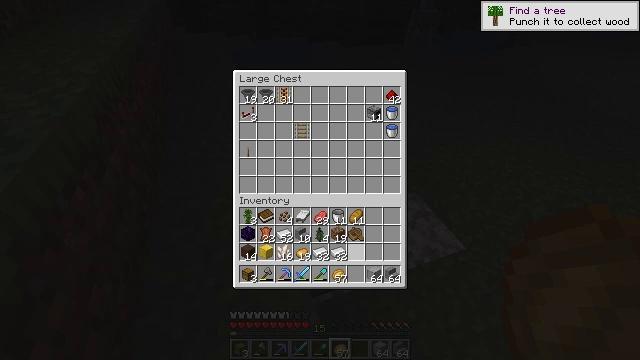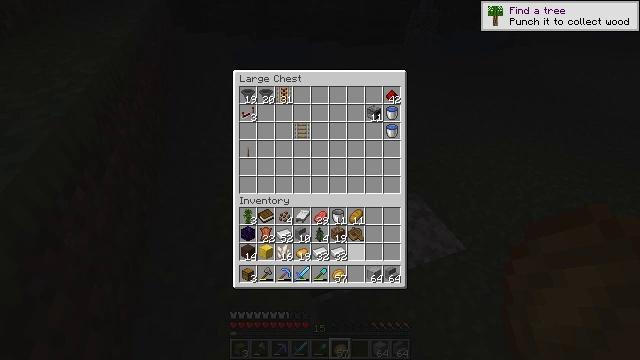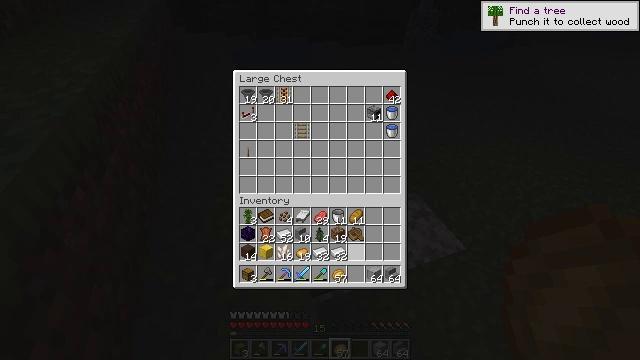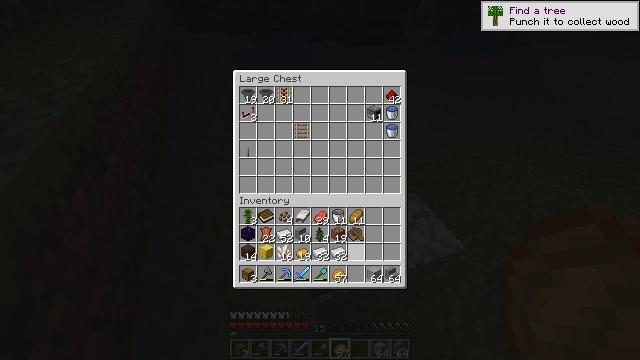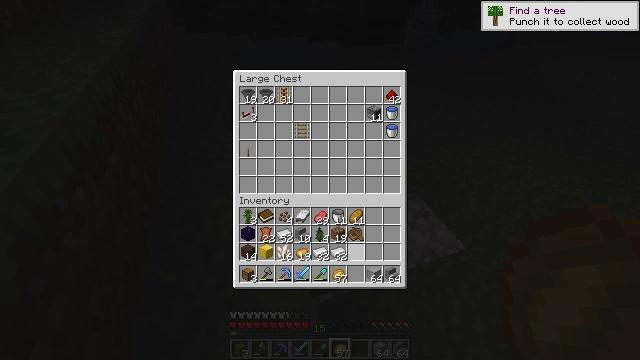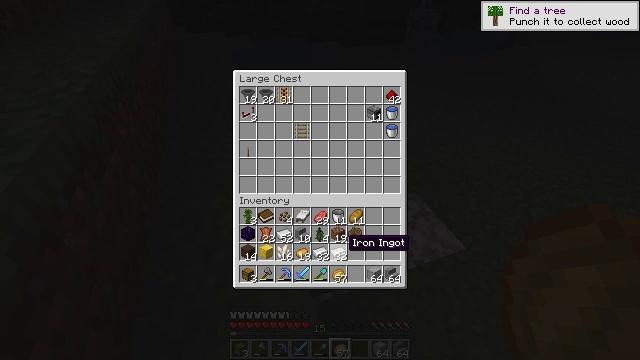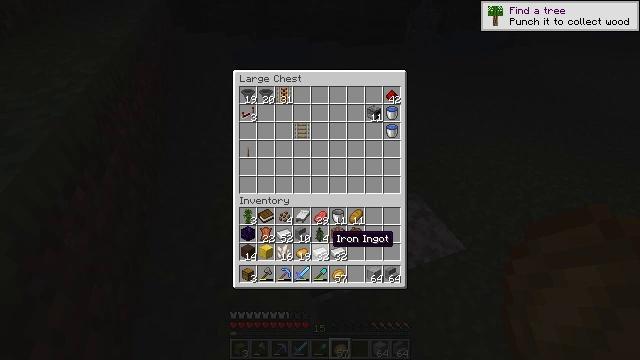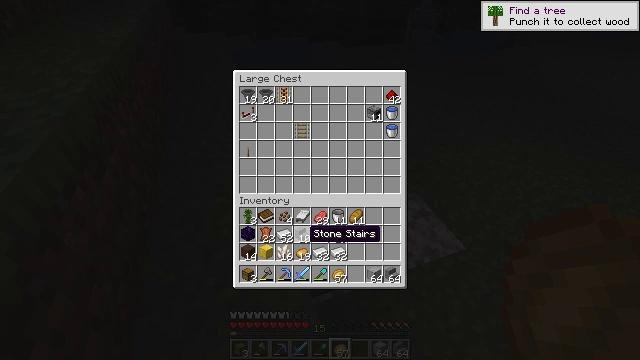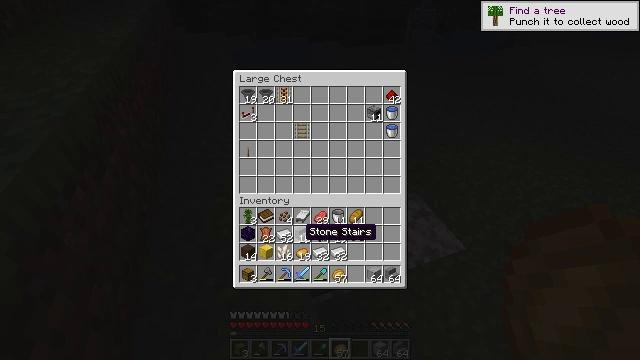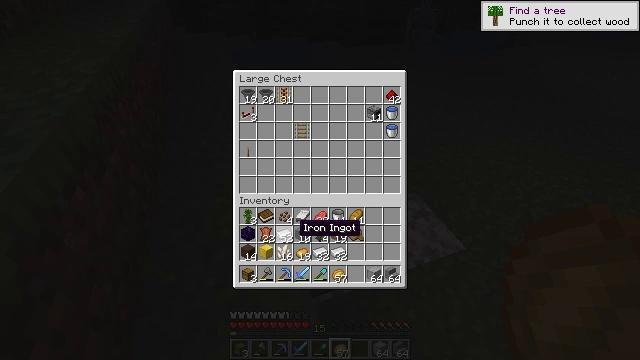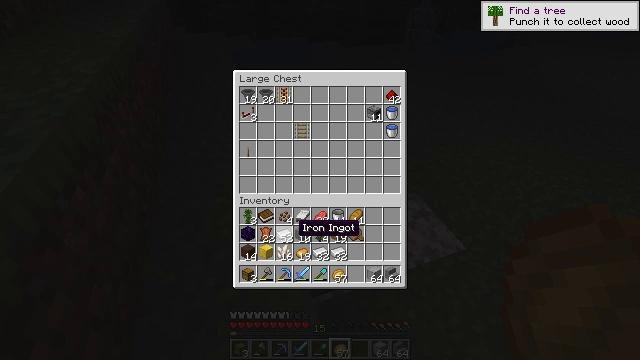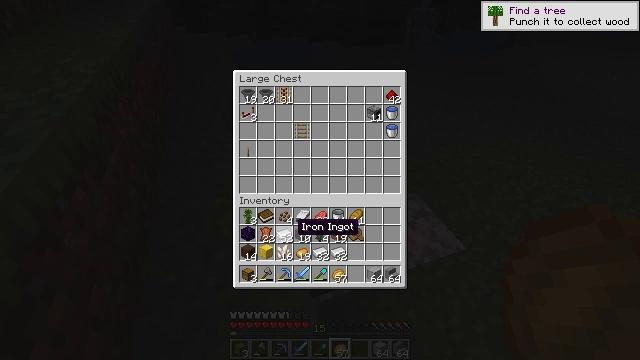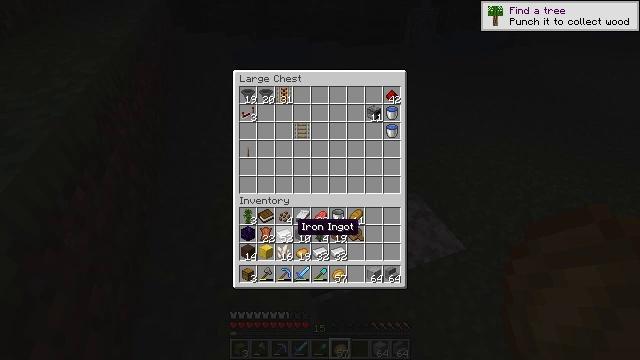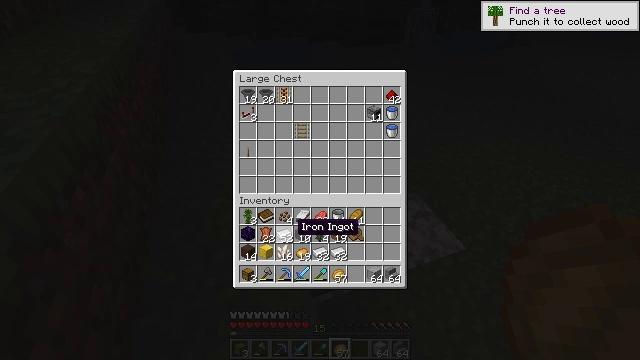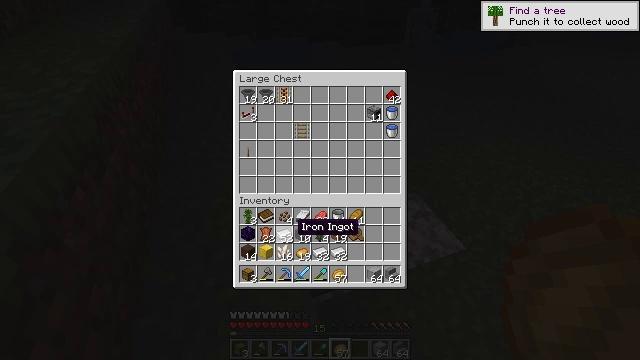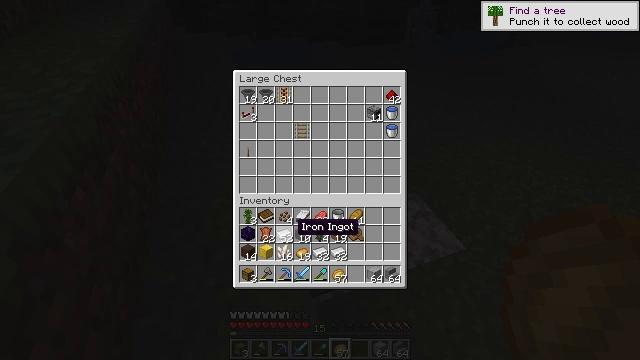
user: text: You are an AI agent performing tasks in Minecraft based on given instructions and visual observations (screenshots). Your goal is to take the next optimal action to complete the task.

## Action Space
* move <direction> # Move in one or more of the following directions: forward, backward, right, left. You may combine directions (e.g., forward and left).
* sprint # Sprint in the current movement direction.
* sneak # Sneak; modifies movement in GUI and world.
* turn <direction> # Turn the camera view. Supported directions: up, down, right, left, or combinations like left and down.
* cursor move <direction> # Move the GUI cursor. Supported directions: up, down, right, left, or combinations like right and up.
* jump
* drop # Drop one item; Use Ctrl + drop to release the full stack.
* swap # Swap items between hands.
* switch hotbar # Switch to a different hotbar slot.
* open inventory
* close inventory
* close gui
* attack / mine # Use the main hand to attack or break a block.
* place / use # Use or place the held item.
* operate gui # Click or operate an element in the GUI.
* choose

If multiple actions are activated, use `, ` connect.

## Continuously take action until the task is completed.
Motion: motion action
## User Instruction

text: Remove a baked potato from the inventory.
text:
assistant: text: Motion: no_op
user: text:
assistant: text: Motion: no_op
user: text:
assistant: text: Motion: no_op
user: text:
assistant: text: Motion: no_op
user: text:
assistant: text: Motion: turn left
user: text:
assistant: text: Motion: turn left
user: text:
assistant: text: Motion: turn left
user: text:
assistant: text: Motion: no_op
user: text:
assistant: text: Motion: no_op
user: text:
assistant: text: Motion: no_op
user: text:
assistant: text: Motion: no_op
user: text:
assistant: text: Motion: no_op
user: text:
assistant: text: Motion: no_op
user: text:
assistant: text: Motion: no_op
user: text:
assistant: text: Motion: no_op
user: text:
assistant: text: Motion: no_op
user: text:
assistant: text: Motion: no_op
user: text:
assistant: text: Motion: no_op
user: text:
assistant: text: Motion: no_op
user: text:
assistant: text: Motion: no_op
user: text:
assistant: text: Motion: no_op
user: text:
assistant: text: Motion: no_op
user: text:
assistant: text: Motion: no_op
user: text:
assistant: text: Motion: no_op
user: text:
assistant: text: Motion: no_op
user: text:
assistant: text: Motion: no_op
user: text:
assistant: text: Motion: no_op
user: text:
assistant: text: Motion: no_op
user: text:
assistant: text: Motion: turn right and down
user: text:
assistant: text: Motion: turn right and down